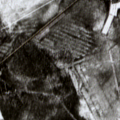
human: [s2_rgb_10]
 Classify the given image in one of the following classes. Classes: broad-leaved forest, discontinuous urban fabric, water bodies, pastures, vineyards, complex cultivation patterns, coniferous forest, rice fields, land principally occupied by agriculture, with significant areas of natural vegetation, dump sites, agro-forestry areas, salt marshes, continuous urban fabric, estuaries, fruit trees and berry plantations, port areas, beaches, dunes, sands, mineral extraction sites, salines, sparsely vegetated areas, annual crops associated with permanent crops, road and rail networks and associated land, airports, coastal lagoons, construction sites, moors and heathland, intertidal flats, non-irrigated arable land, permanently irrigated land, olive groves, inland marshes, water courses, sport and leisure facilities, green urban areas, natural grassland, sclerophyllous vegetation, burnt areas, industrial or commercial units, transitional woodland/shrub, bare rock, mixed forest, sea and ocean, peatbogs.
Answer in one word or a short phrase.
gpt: coniferous forest, mixed forest, transitional woodland/shrub, peatbogs